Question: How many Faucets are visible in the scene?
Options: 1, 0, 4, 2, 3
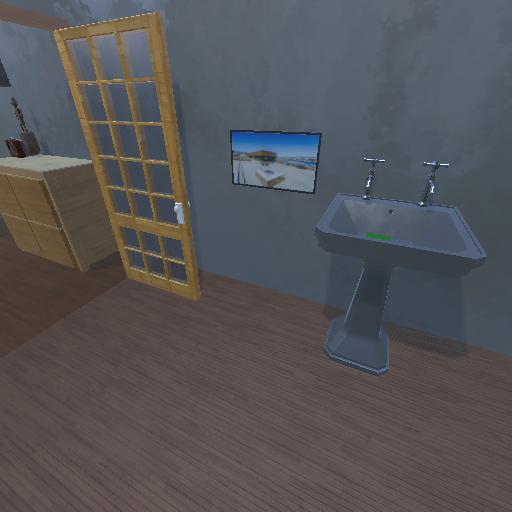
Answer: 1